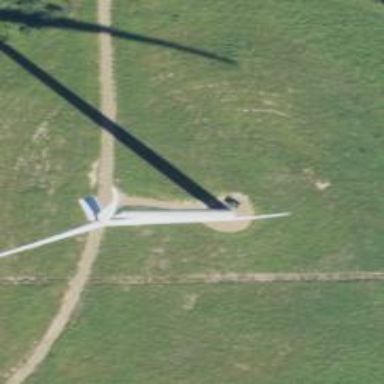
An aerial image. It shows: Wind turbine generator that utilizes wind as its source for generating electricity. It is of the horizontal axis type.